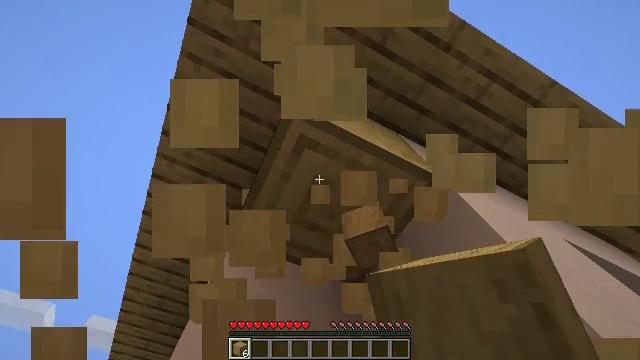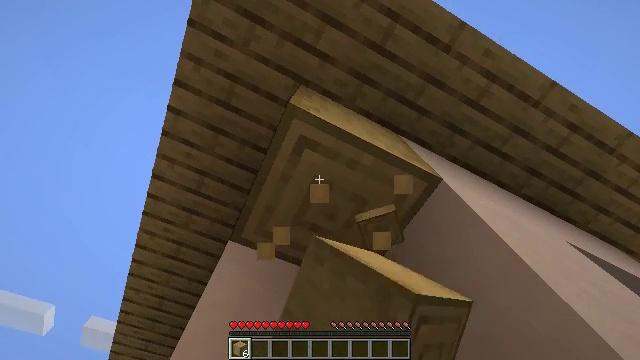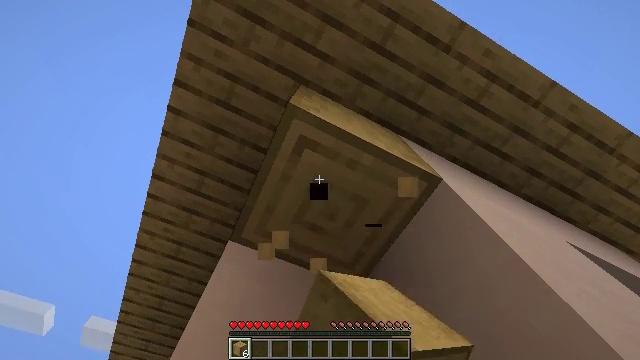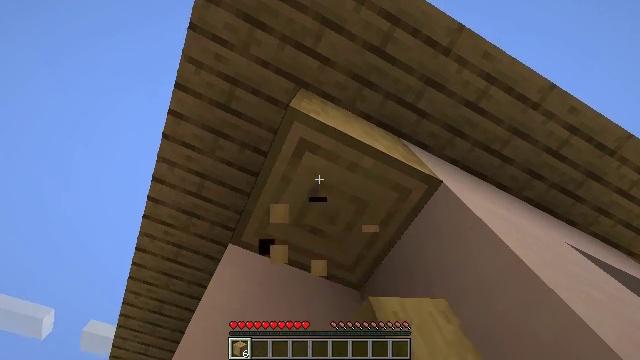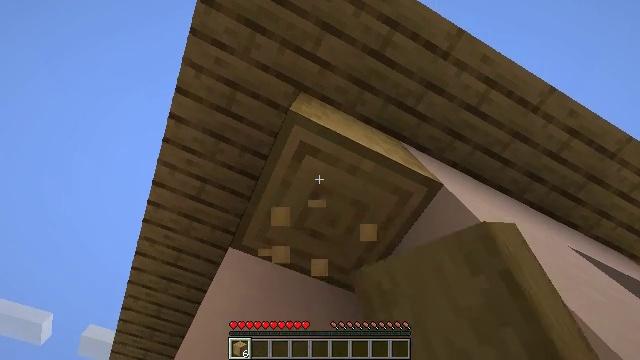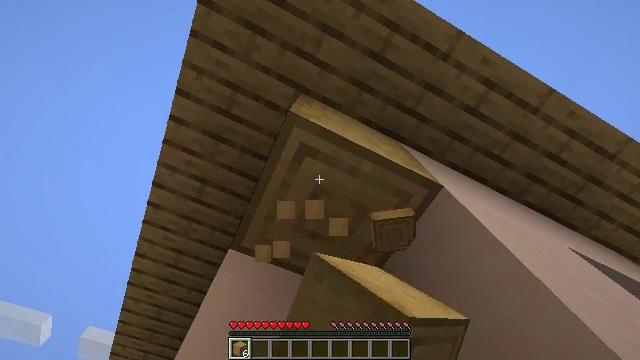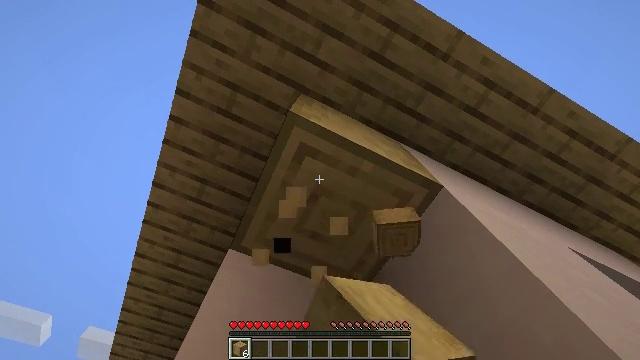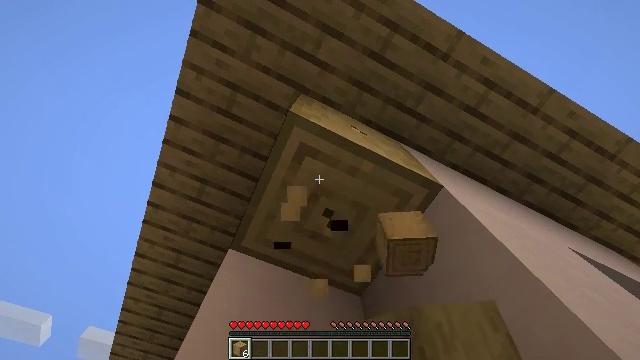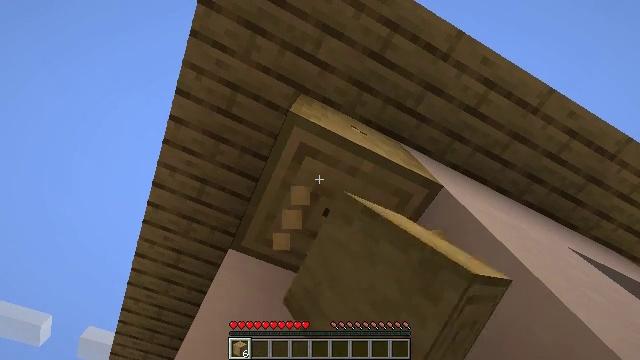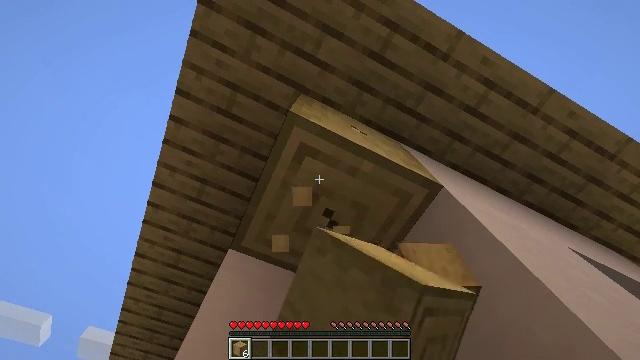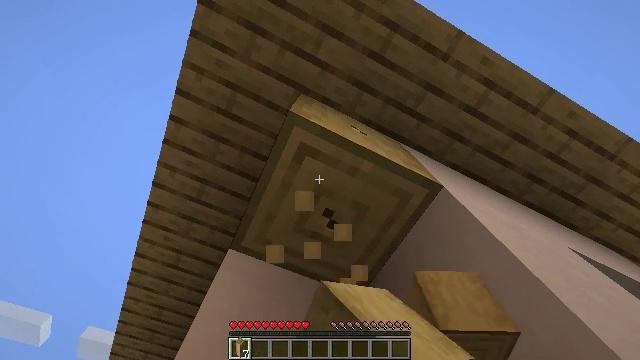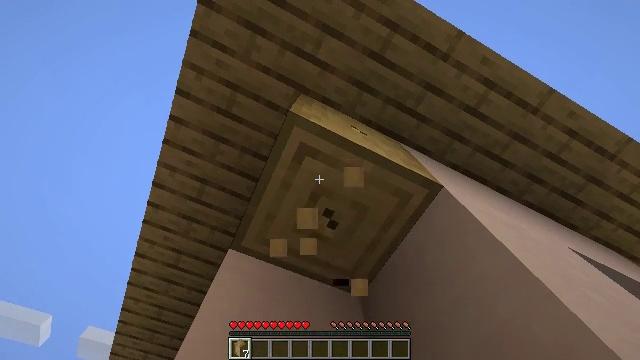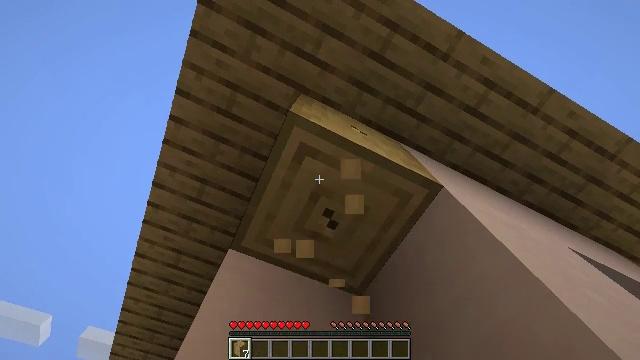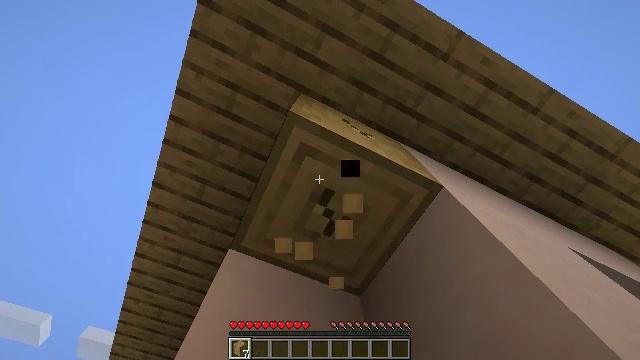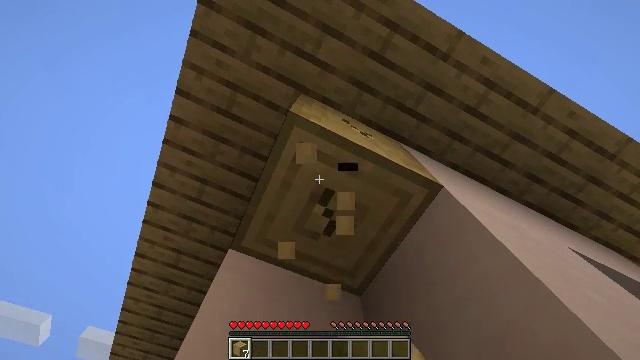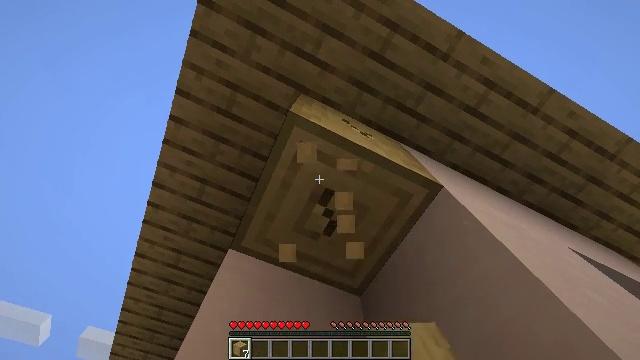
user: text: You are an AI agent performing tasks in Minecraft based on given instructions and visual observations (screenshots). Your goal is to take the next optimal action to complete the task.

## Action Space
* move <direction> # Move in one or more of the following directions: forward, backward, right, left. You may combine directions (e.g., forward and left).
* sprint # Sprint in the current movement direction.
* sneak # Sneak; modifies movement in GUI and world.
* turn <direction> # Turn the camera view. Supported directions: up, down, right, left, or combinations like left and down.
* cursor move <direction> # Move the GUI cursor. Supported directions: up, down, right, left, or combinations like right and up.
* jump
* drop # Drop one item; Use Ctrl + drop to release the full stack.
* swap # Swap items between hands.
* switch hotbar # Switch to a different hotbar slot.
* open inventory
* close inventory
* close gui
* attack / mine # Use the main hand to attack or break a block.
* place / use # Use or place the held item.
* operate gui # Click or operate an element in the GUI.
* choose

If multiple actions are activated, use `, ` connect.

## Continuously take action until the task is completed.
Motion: motion action
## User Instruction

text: Break the stripped oak log.
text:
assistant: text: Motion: attack / mine
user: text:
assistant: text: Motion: attack / mine
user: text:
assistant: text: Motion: attack / mine
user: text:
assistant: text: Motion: attack / mine
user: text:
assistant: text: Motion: attack / mine
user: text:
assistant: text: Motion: attack / mine
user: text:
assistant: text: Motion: attack / mine
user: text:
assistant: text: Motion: attack / mine
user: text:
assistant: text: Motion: attack / mine
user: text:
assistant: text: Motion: attack / mine
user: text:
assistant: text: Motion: attack / mine
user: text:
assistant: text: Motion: attack / mine
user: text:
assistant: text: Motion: attack / mine
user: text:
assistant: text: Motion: attack / mine
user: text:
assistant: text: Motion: attack / mine
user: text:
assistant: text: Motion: attack / mine
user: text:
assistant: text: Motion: attack / mine
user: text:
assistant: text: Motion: attack / mine
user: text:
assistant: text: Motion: attack / mine
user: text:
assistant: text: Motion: attack / mine
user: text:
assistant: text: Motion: attack / mine
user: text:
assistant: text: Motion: attack / mine
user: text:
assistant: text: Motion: attack / mine
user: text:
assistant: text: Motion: attack / mine
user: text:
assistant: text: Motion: attack / mine
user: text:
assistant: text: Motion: attack / mine
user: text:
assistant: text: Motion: attack / mine
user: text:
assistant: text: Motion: attack / mine
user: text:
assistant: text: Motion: attack / mine
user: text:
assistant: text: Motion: attack / mine